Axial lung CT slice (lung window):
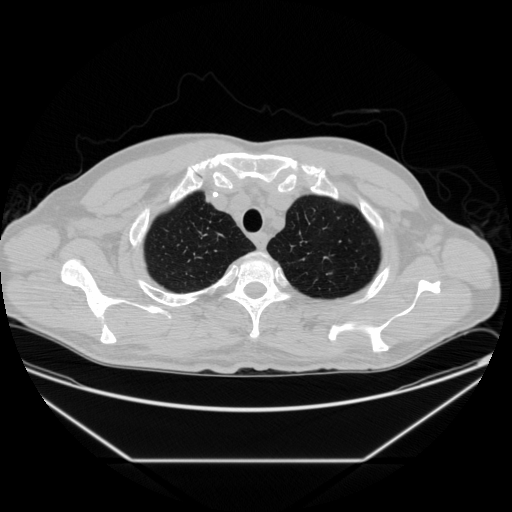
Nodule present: no